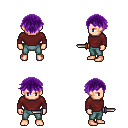
a pixel art fantasy rpg character, male body template, human, light skin, maroon long-sleeve shirt, teal pants, purple short bangs hairstyle, dagger, four views (front, back, left, right), 2x2 character sprite sheet, small pixel art, hard edges, no anti-aliasing